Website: macys
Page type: customer-info-address
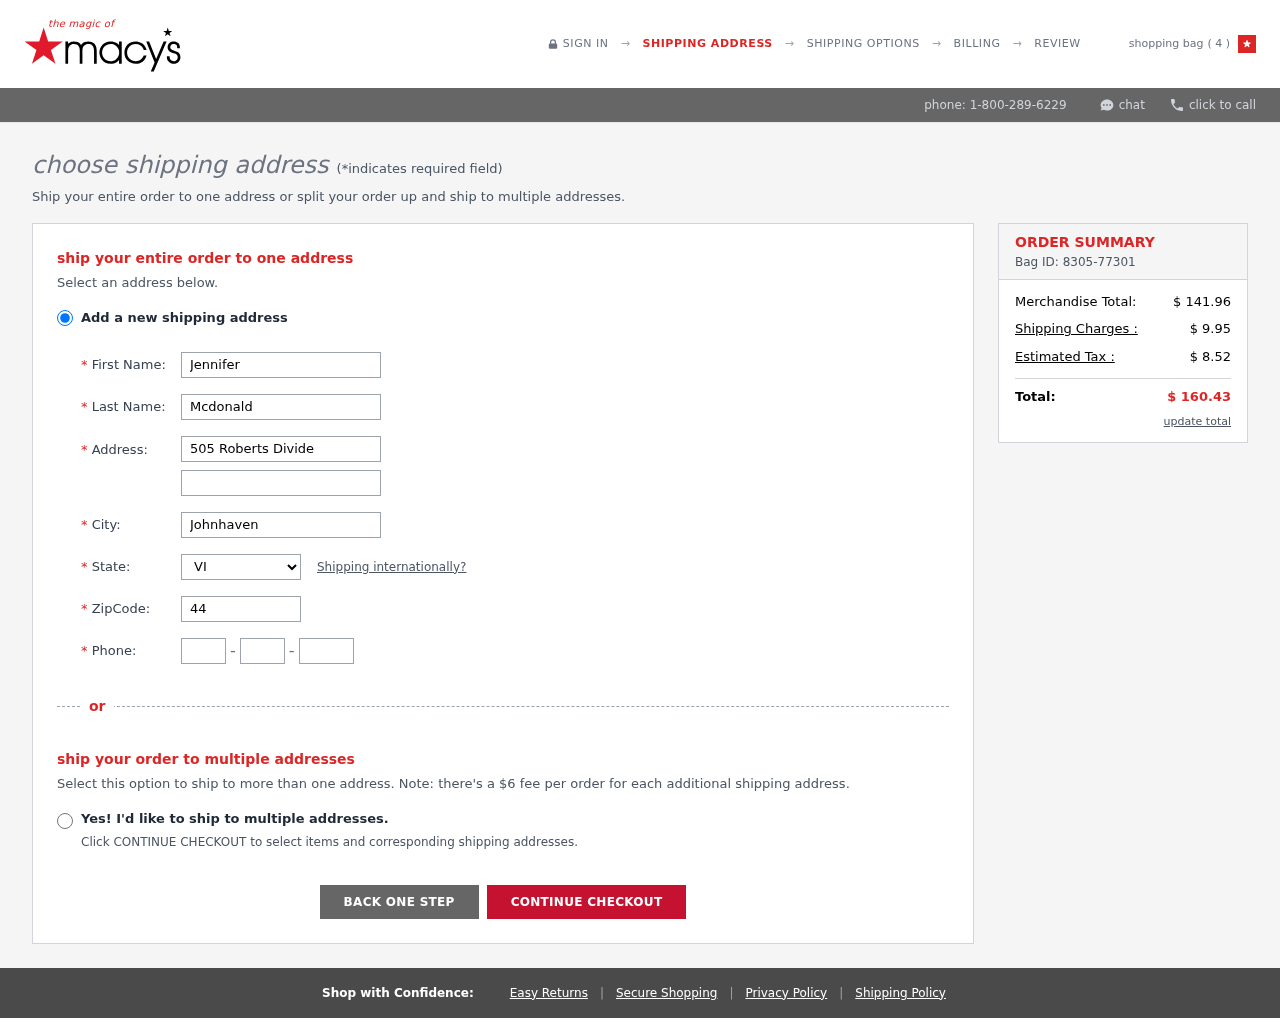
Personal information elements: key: PII_CITY
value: Johnhaven
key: PII_FIRSTNAME
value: Jennifer
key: PII_LASTNAME
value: Mcdonald
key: PII_PHONE_AREA
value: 779
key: PII_PHONE_PREFIX
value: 761
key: PII_PHONE_SUFFIX
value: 8192
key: PII_POSTCODE
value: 44960
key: PII_STATE_ABBR
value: VI
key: PII_STREET
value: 505 Roberts Divide
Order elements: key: ORDER_NUM_ITEMS
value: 4
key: ORDER_ID
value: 8305-77301
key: ORDER_SUBTOTAL
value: $ 141.96
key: ORDER_SHIPPING_COST
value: $ 9.95
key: ORDER_TAX
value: $ 8.52
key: ORDER_TOTAL
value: $ 160.43